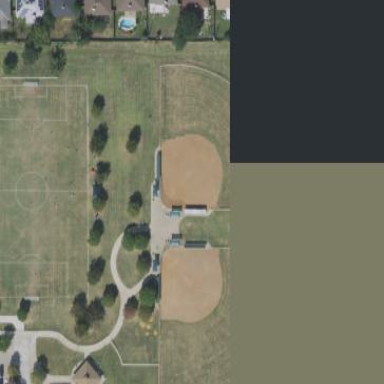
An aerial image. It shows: Baseball pitch for leisure land.